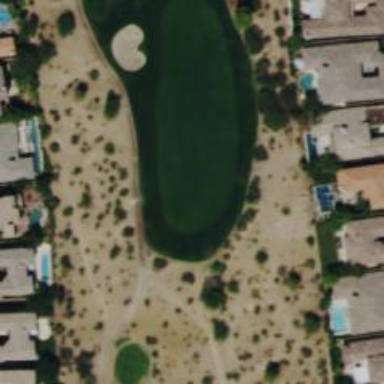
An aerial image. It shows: Path for both road and golf.